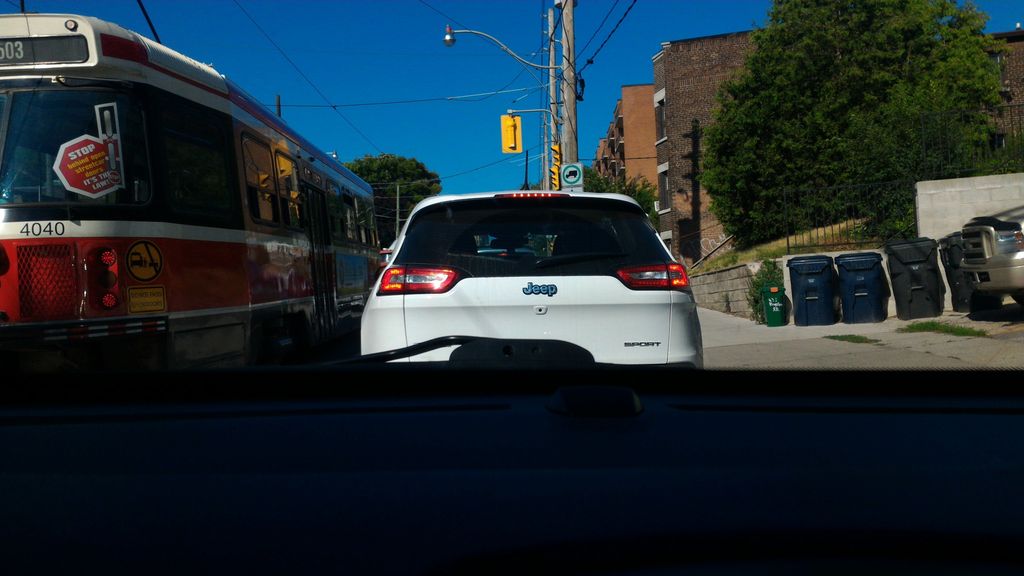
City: toronto